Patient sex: M
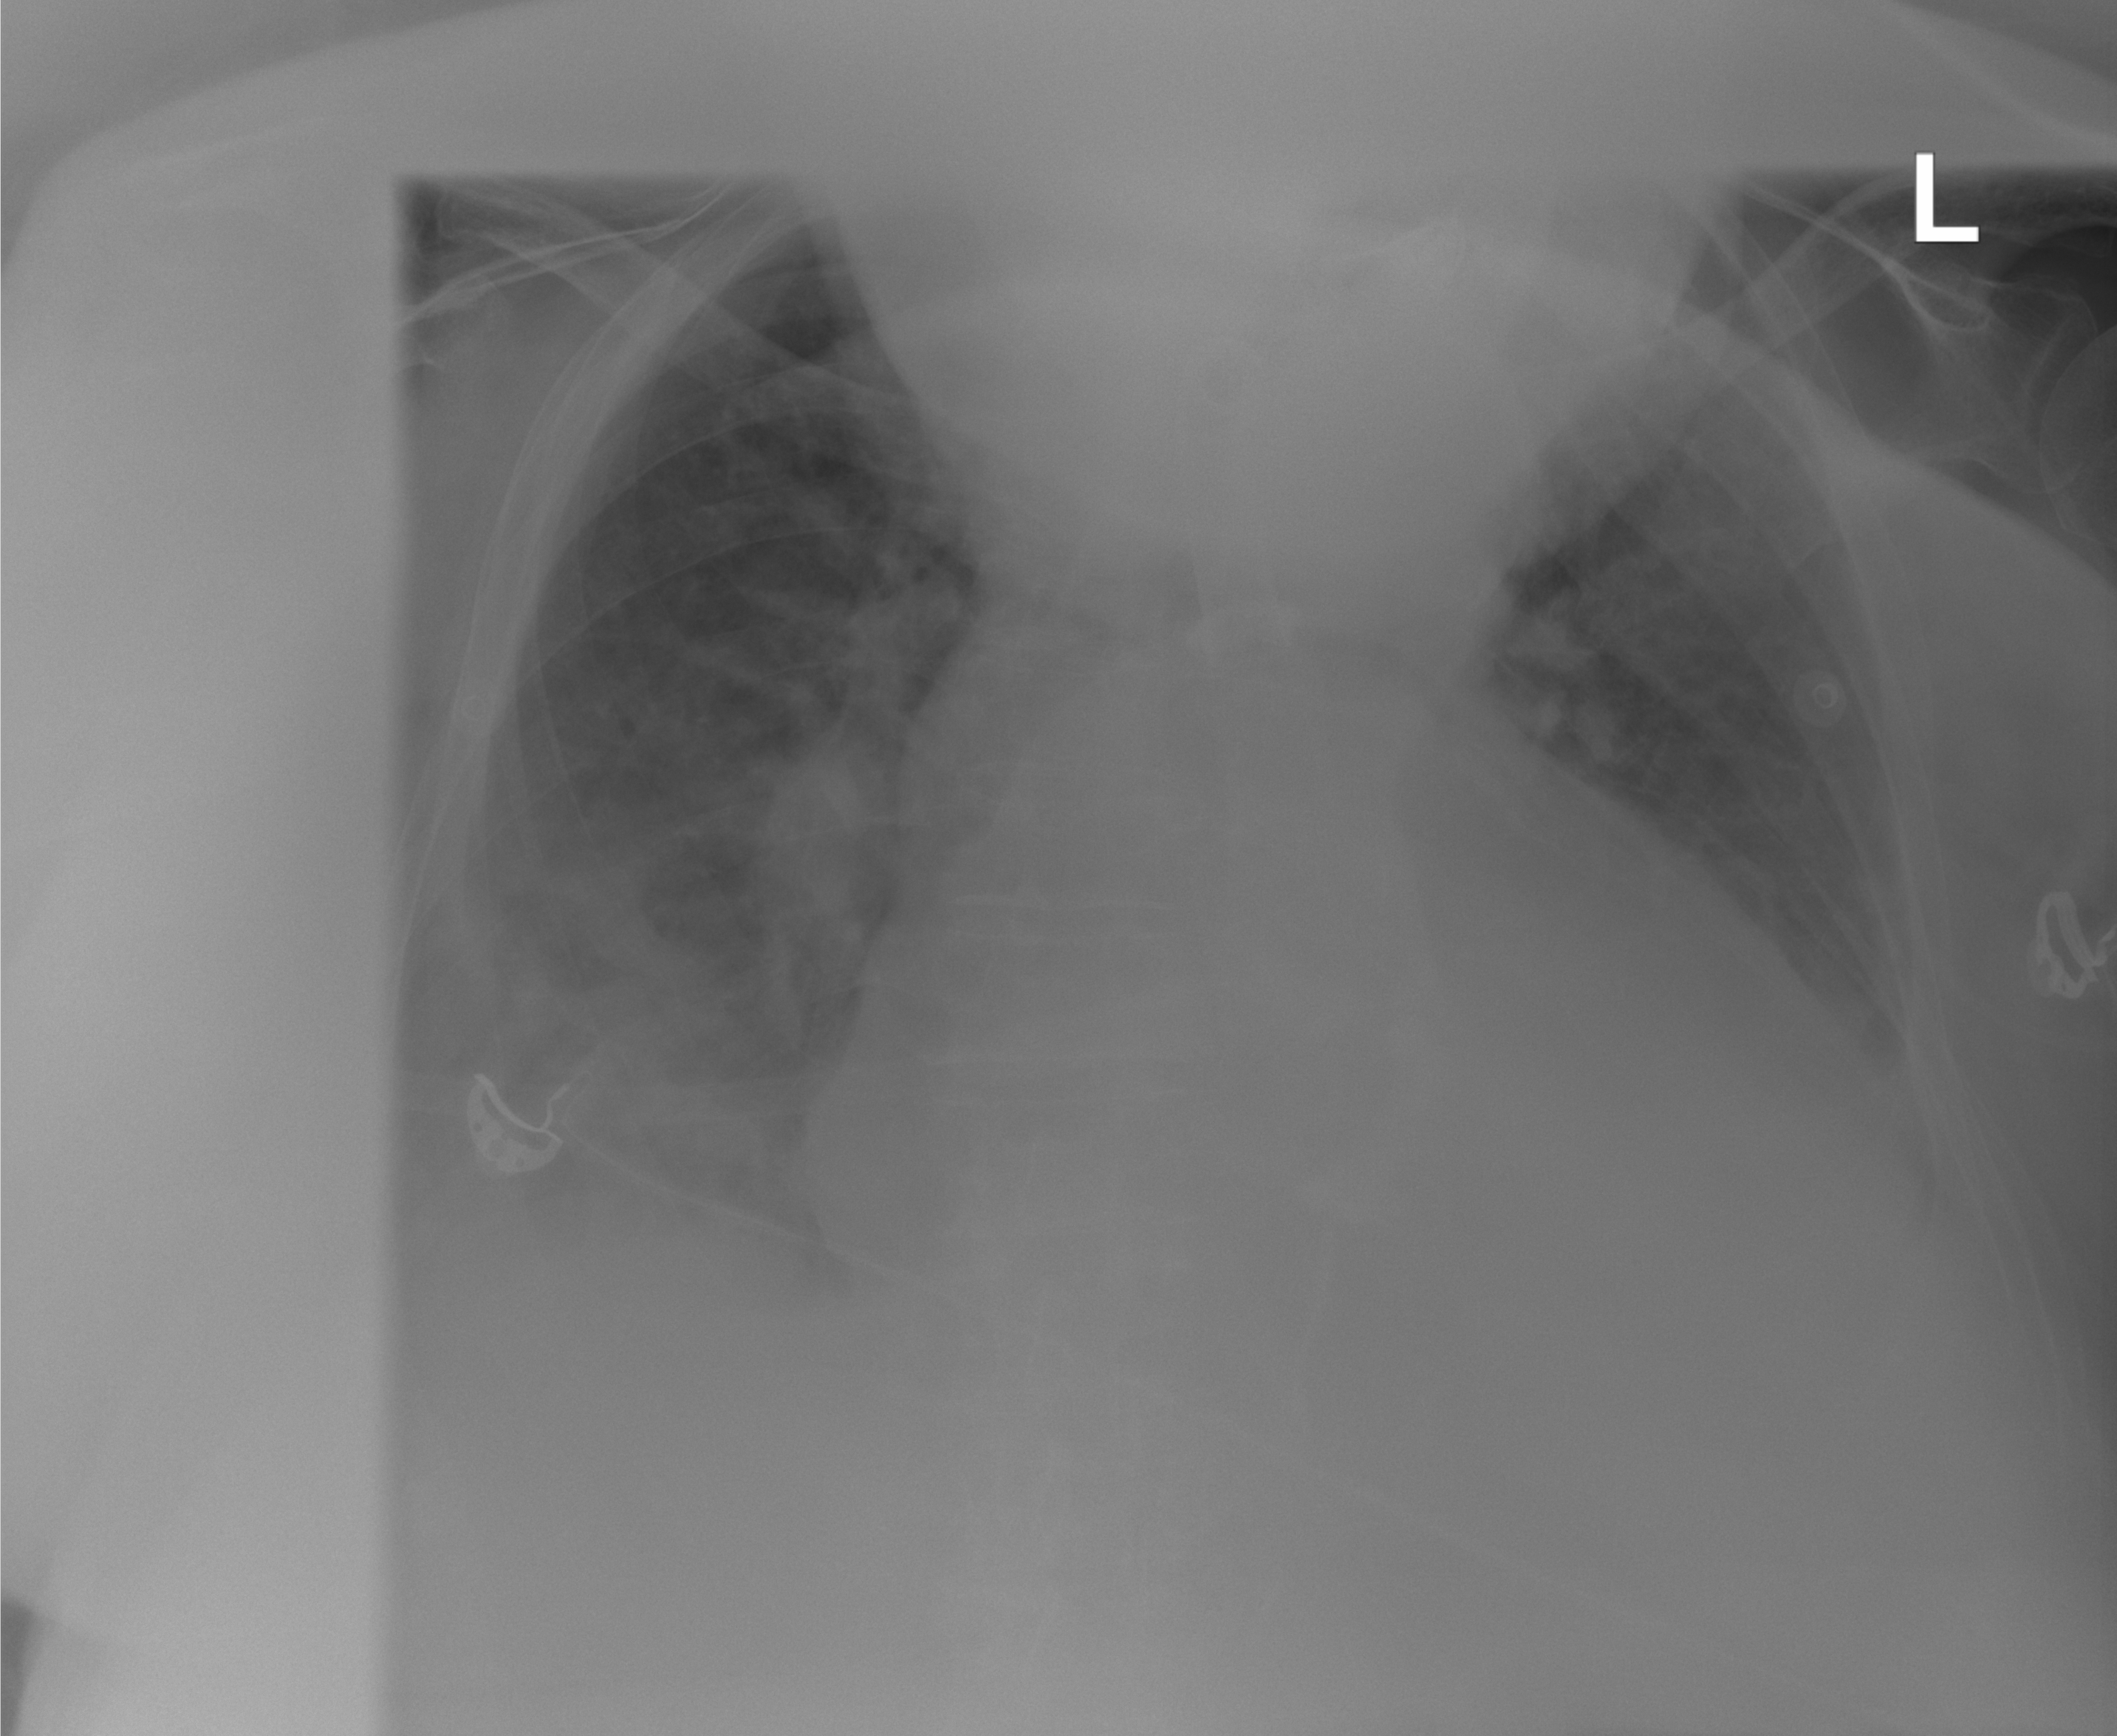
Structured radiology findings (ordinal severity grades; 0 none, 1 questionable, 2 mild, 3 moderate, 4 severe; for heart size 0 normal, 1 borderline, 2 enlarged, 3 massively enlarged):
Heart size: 2
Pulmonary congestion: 0
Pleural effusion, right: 0
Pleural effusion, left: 2
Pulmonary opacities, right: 0
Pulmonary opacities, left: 0
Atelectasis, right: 2
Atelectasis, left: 2